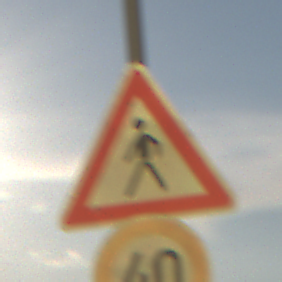
Verkehrszeichen: FussgaengerRechts
Zusatzzeichen unten: Geschwindigkeit40
Umgebung: Outdoor, Nature
Tageszeit: MorningAfternoon
Wetter: PartlyCloudy
Licht: Natural
Jahreszeit: NotSpecified
Kontrast: HighContrast